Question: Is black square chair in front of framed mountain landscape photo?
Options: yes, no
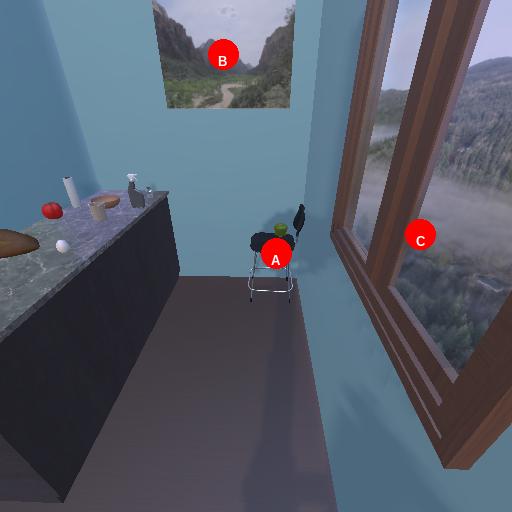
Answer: yes